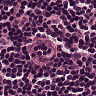
Metastatic tissue present: no